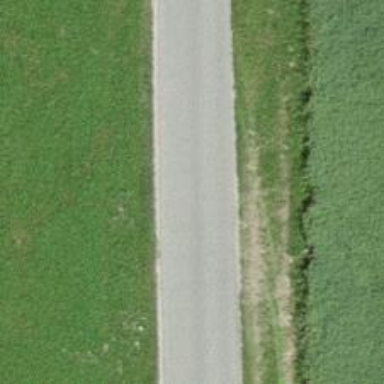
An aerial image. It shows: Tertiary road with asphalt surface.